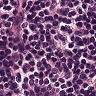
Metastatic tissue present: no